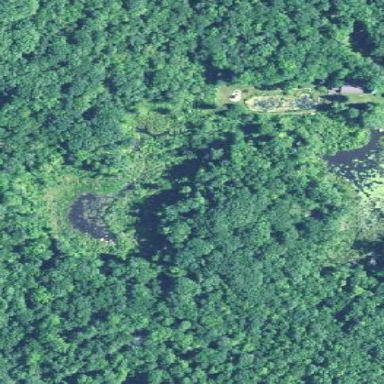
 categorized as existing preserved open space."